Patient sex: M
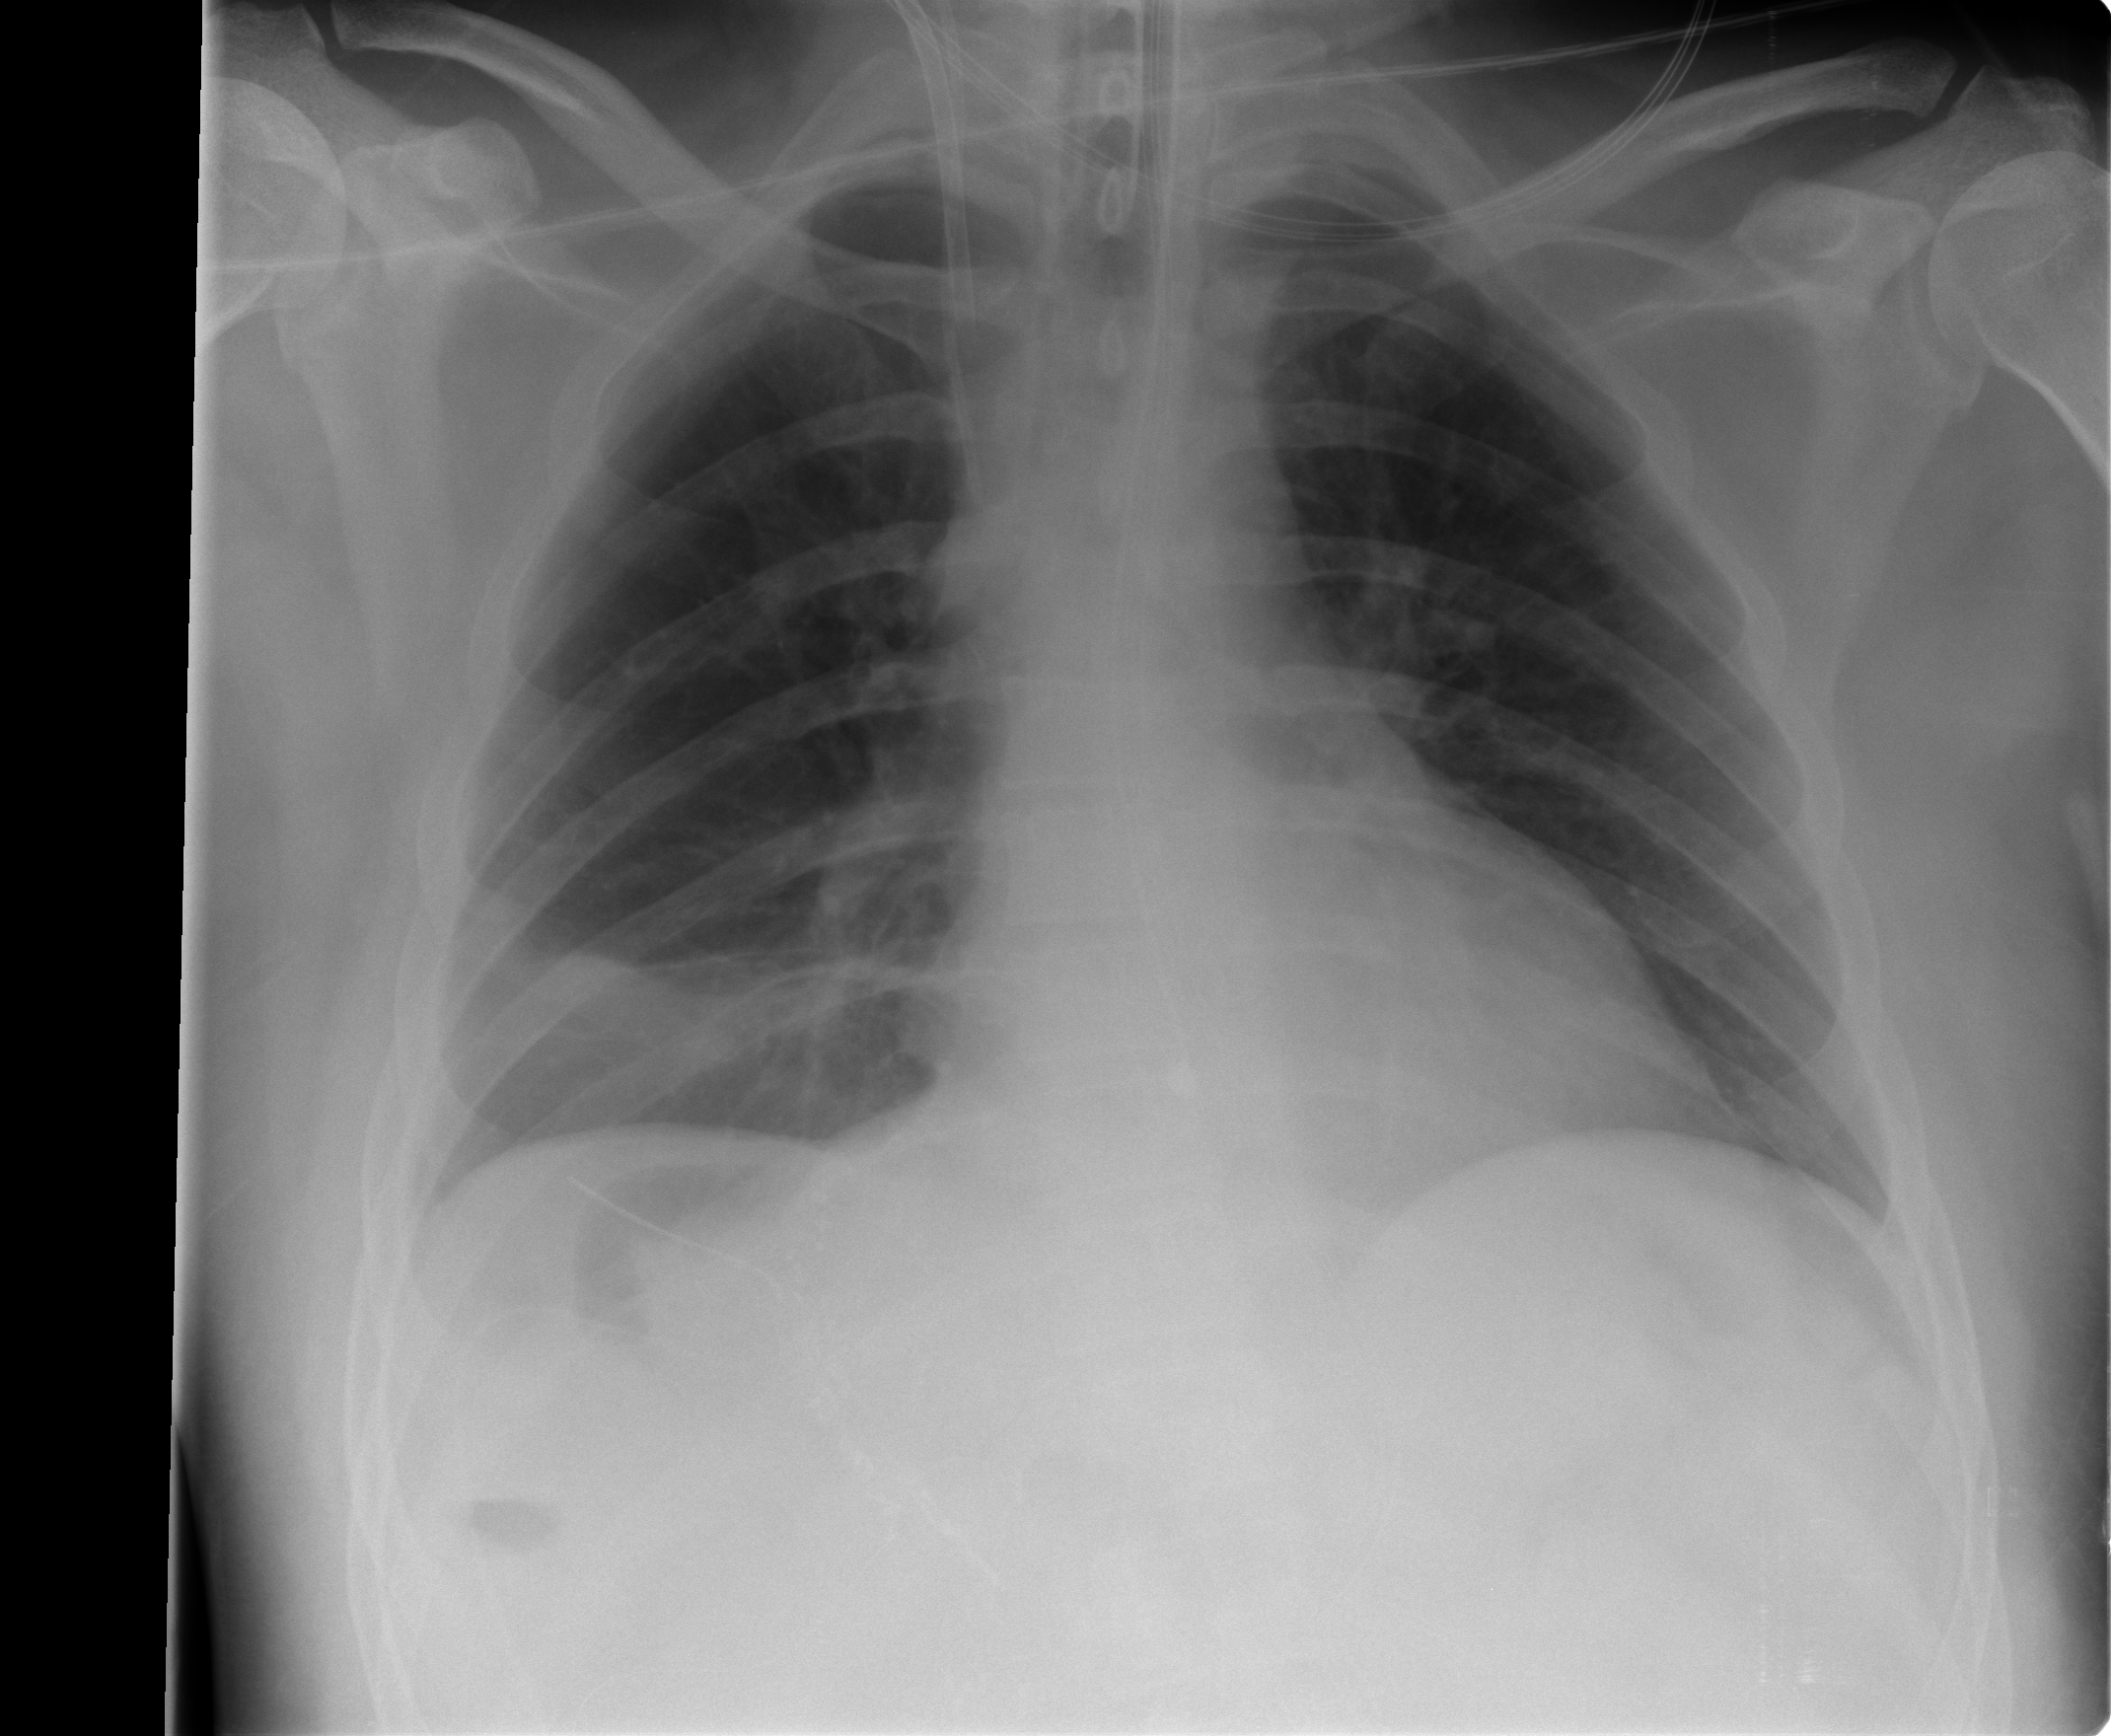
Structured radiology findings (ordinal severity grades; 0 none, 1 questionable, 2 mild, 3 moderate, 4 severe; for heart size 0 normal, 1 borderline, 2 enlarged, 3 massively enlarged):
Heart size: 0
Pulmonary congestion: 0
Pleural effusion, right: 0
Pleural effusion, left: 0
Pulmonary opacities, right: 0
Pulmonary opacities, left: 0
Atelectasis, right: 2
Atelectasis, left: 1